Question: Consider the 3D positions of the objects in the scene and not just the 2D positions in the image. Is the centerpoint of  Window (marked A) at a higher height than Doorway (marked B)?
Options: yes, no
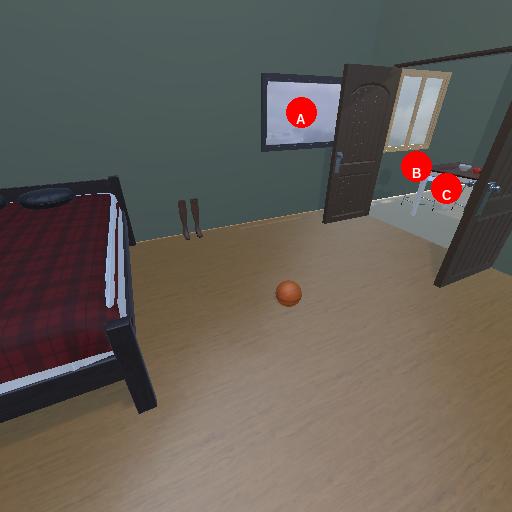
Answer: yes